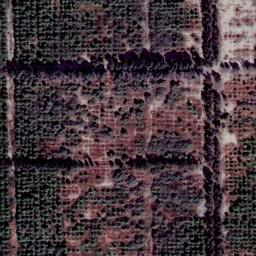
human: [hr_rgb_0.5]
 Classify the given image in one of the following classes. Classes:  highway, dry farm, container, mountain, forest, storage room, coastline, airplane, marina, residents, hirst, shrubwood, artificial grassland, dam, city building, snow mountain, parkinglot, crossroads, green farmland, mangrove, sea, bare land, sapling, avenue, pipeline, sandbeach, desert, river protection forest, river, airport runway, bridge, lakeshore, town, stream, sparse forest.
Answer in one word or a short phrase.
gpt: dry farm